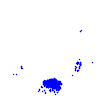
Particle: electron